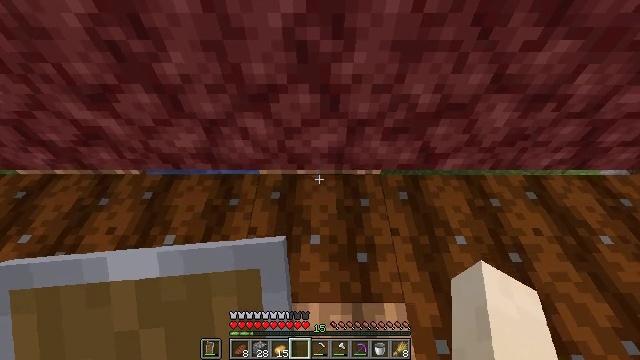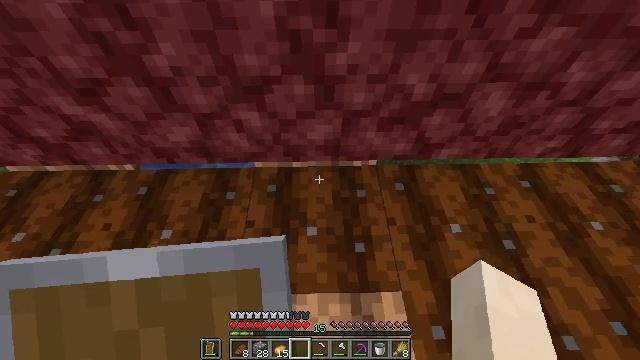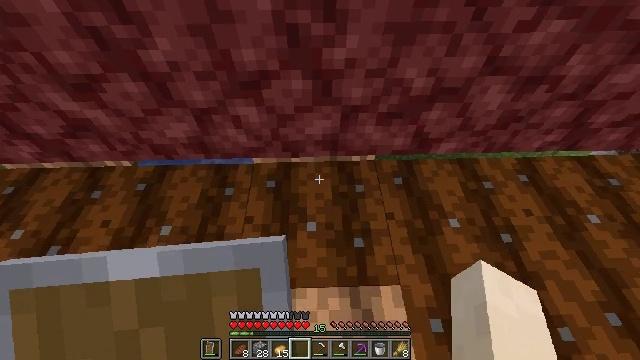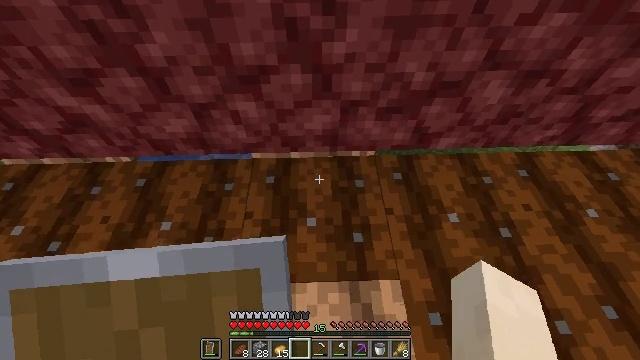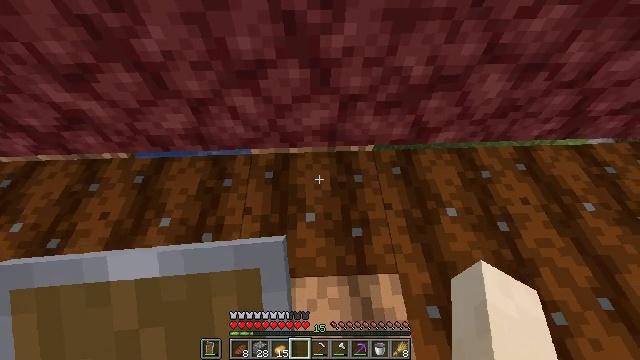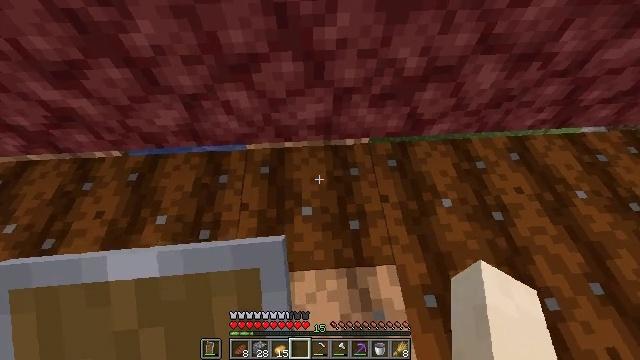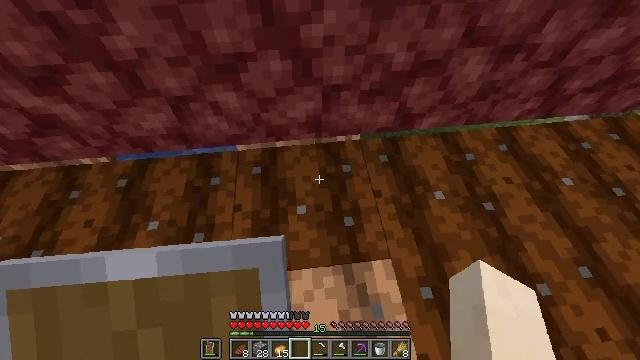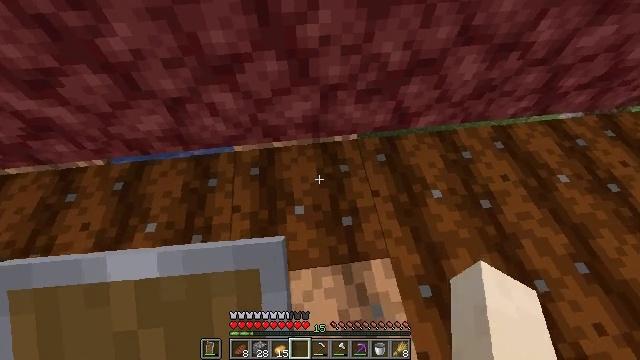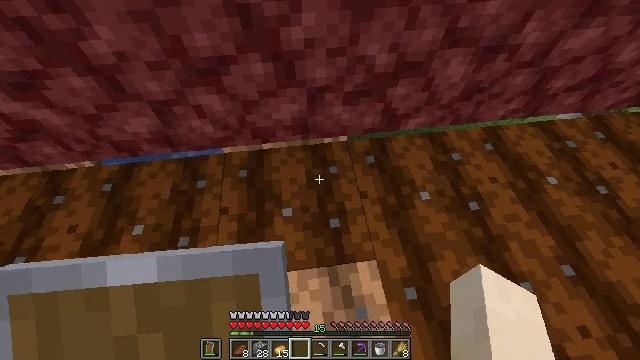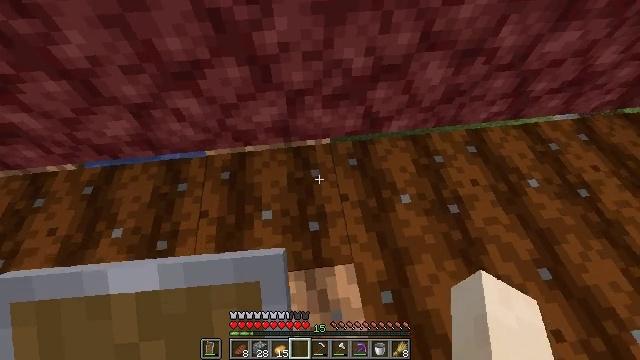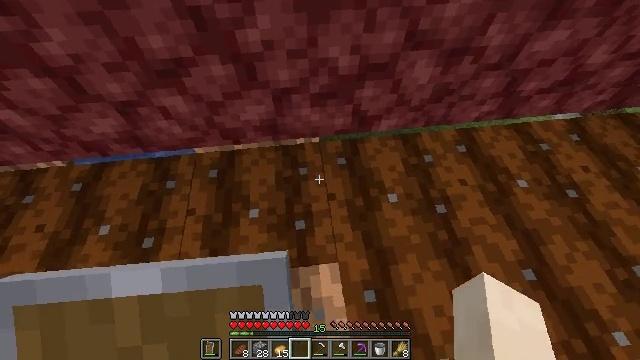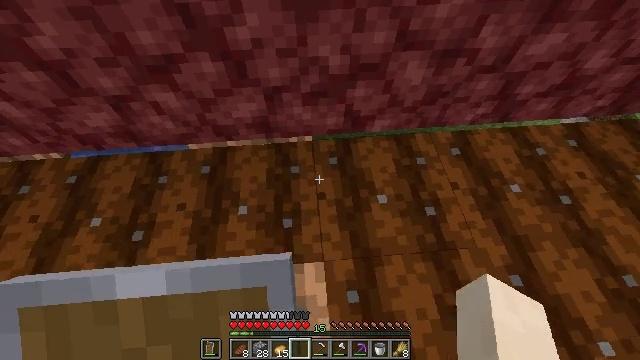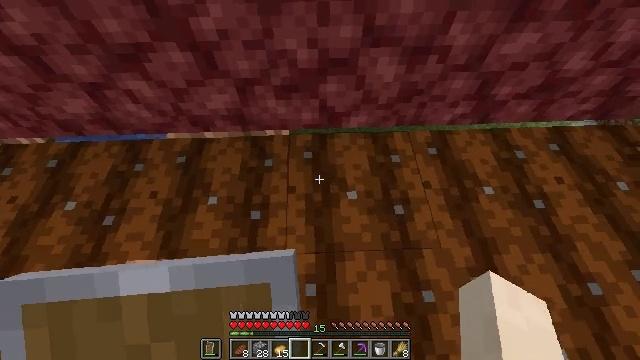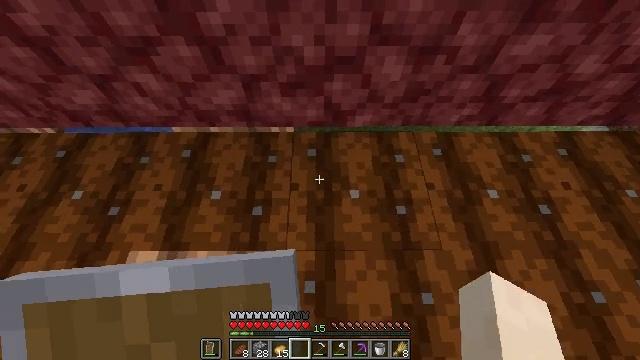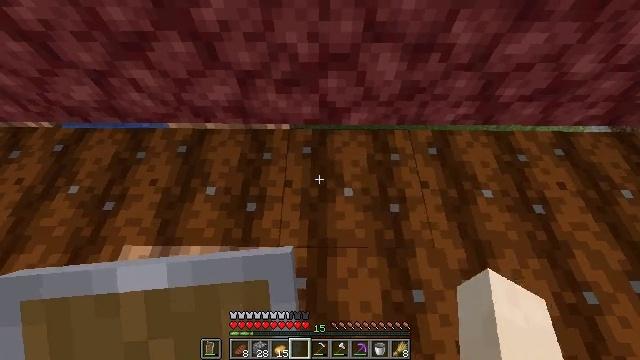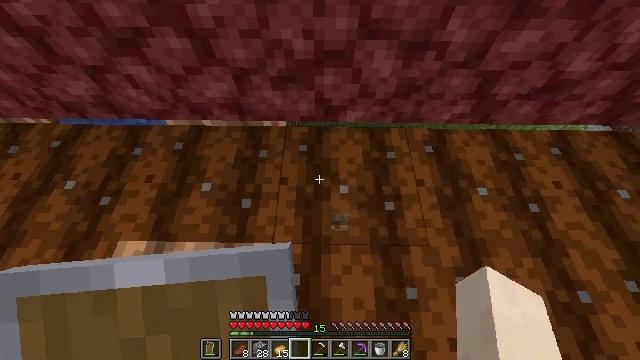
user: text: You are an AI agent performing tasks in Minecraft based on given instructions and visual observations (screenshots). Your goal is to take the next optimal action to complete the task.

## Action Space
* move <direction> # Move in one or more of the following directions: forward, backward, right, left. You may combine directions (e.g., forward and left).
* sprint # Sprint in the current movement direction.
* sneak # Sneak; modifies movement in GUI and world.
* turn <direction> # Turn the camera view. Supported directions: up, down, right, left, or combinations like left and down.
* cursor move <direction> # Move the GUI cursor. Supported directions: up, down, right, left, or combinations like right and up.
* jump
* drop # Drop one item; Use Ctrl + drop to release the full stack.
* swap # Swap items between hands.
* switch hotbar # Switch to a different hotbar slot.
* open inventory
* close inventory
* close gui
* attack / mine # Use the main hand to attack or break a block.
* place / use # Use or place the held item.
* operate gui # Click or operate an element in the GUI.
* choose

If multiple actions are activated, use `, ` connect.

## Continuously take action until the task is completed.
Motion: motion action
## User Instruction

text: Dig up the farmland.
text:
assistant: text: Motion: turn right and down
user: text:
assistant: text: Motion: turn down
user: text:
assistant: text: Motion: turn down
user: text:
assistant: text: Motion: turn down
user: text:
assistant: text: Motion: turn right and down
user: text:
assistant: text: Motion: turn right
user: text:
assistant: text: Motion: no_op
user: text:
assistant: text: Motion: move right
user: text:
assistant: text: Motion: move right
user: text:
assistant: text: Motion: move right
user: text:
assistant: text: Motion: move right, turn left
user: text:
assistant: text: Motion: turn left
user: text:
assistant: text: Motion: turn left
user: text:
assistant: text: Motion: no_op
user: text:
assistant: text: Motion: attack / mine
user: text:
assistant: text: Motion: attack / mine
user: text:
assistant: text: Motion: attack / mine
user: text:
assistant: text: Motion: attack / mine
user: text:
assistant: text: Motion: attack / mine
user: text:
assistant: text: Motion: attack / mine
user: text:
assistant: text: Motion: attack / mine
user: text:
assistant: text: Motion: attack / mine
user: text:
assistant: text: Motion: attack / mine
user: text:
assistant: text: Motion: attack / mine
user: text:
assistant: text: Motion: attack / mine
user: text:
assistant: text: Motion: attack / mine
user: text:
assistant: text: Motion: attack / mine
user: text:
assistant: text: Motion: attack / mine
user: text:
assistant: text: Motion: attack / mine
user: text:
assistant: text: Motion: attack / mine